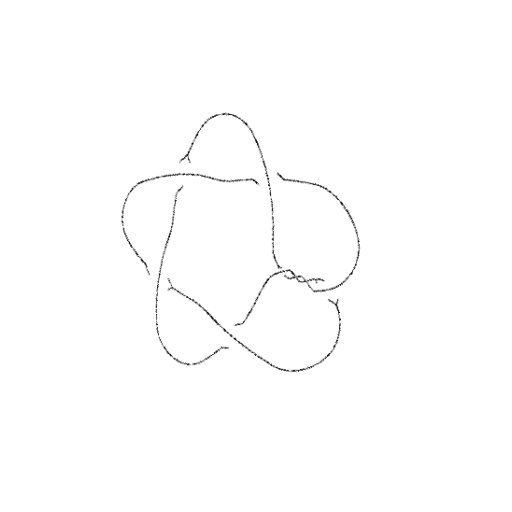
Crossing number: 8